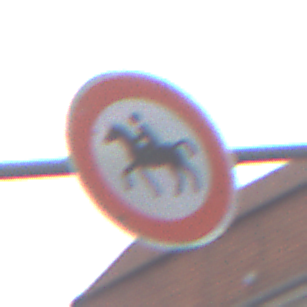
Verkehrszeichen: VerbotReiter
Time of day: Midday
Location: Outdoor (Urban)
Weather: Overcast
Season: NotSpecified
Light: Natural